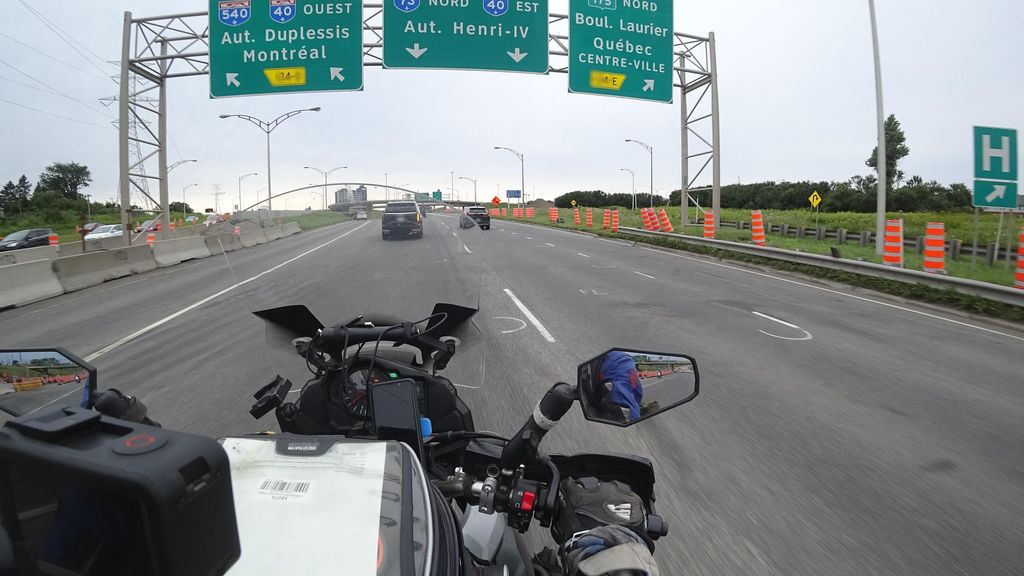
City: quebec_city